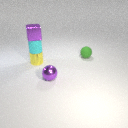
small yellow metal cylinder in front of small green rubber sphere